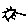
Label: sun